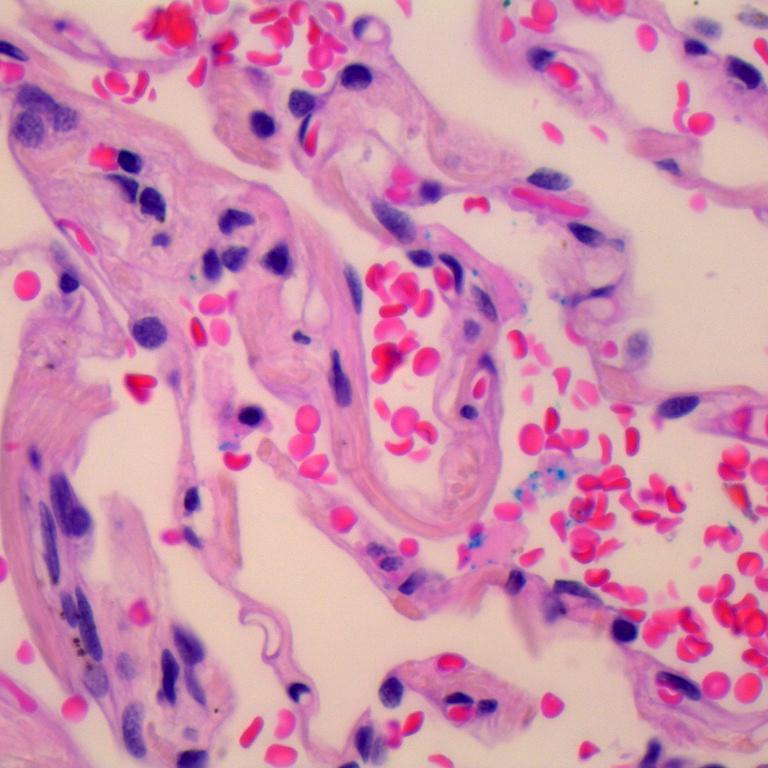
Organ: lung
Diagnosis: benign